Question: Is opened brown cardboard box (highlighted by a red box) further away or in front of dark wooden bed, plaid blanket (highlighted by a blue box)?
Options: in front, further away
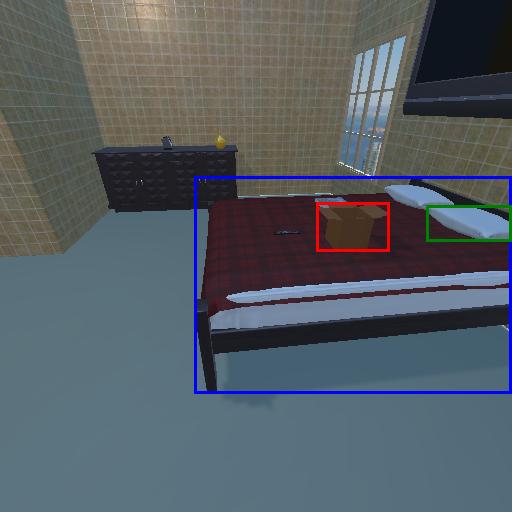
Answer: in front